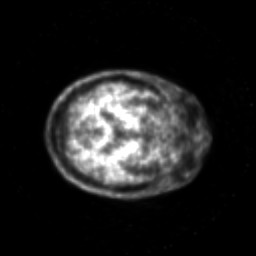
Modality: PET
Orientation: axial
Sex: male
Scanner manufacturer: siemens